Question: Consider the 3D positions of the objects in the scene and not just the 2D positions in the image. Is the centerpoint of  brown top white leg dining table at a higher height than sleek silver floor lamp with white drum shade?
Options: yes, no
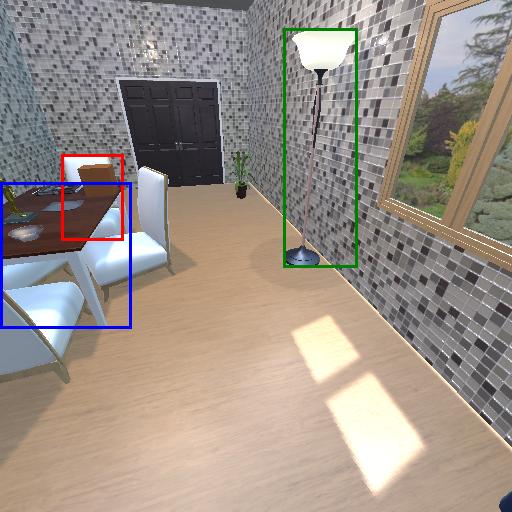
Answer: yes